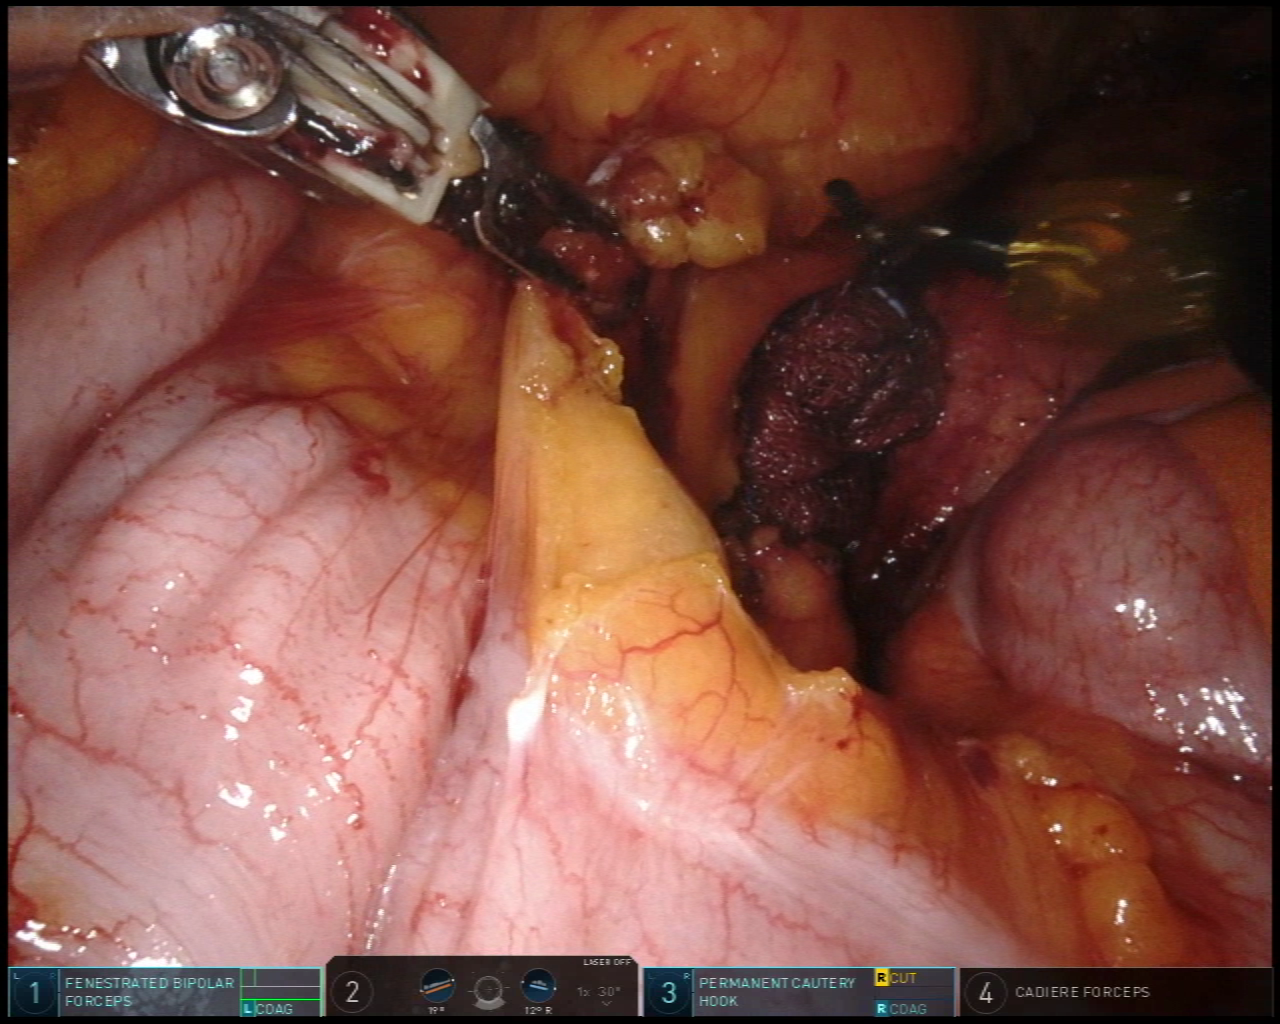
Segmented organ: colon
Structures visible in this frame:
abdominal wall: no
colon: yes
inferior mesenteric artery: no
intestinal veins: no
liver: no
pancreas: no
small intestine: no
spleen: no
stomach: no
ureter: no
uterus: no
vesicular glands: no